Question: I'm building a simple Swift CoreData table view app. I have managed to successfully save the data to the database and reload the data in a table view. The next thing I want to do is edit this data. By tapping on a table cell/row I will be bale to edit the data by passing the details to another view controller and populate some textfields. But I'm having trouble on selecting the right array index. In Objective-C it was easier with an NSMUtableArray (I think).
My array is defined like so
'var myList: Array<AnyObject> = []'
An array suitable for the return type of executeFetchRequest()
'''
override func prepareForSegue(segue: UIStoryboardSegue!, sender: AnyObject!) {
if segue.identifier == "Edit" {
var data: NSManagedObject = (myList.objectAtIndex(self.tableView.indexPathForSelectedRow().row))
}
}
'''
What is the Swift equivalent of 'objectAtIndex'? (if this is the right question)
And this is the Error I get:

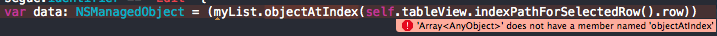
Answer: Use subscript syntax, passing the index of the value you want to retrieve within square brackets immediately after the name of the array:
'''
myList[self.tableView.indexPathForSelectedRow().row]
'''